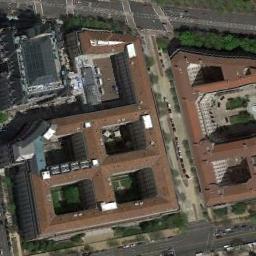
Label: commercial_area